Question: How can I create the 'labCounter' illustrated here on a MS access query, basically the lab counter will count consecutively the number of tests for a given FKEY that could be the patient identifier
This is ms-access
'''
SELECT dbo_LabTests.PatientId, dbo_LabTests.LabDate, dbo_LabTests.LabTest,
dbo_LabTests.LabResult, RowNumber([dbo_labtests_1]![patientid]) AS RowCount
FROM dbo_LabTests INNER JOIN dbo_LabTests AS dbo_LabTests_1
ON dbo_LabTests.LabTestId = dbo_LabTests_1.LabTestId
WHERE (((dbo_LabTests.LabTest)="psa"));
'''
It runs but provides consecutive number of rows and does not reset by FKEY

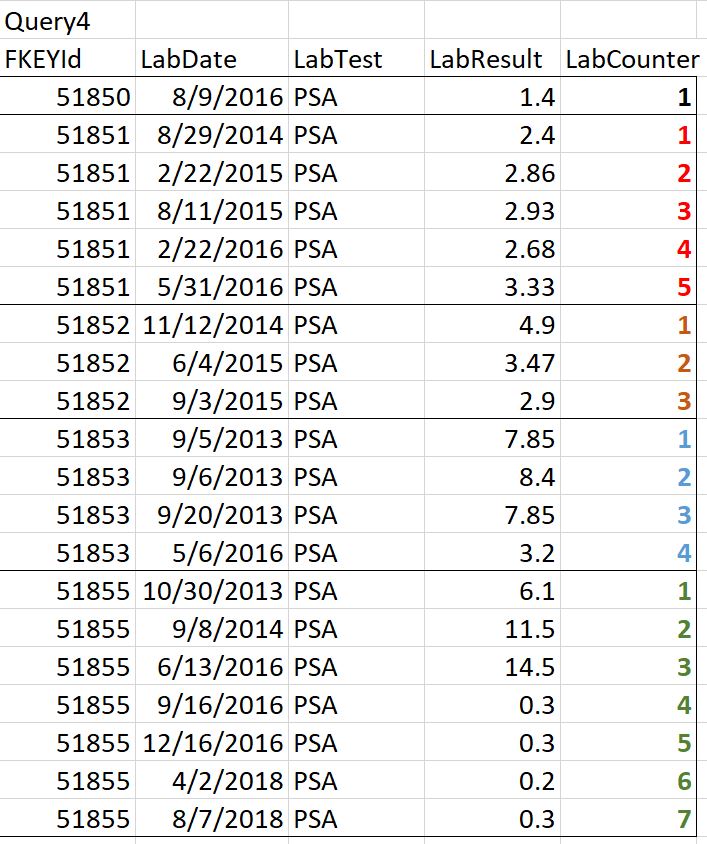
Answer: Assuming that no two tests occur on the same day (else you'll receive the same count for both), you could use a correlated subquery with the 'count' aggregate function, e.g.:
'''
select
t.patientid,
t.labdate,
t.labtest,
t.labresult,
(
select count(*) from dbo_labtests u
where
u.patientid = t.patientid and
u.labtest = "psa" and
u.labdate <= t.labdate
) as labcounter
from
dbo_labtests t
where
t.labtest = "psa"
'''